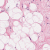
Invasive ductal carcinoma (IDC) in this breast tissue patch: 0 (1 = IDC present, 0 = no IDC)